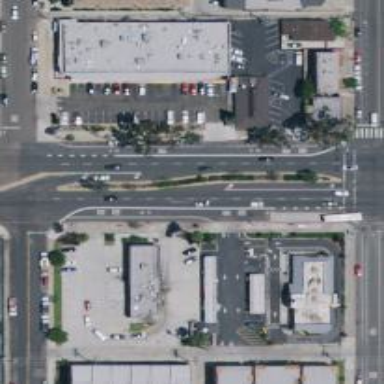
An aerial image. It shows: Primary highway with asphalt surface. It is lined with retail establishments.